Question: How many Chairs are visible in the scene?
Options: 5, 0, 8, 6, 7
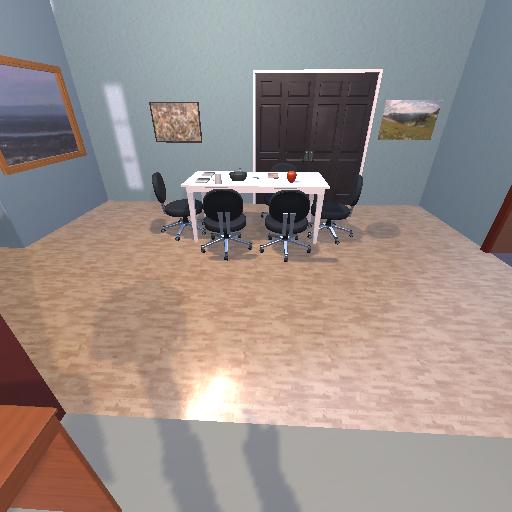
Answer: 5